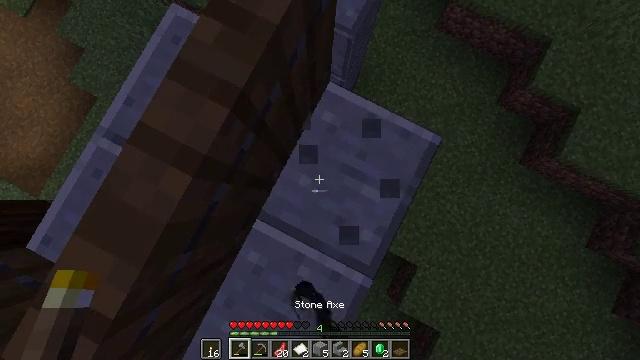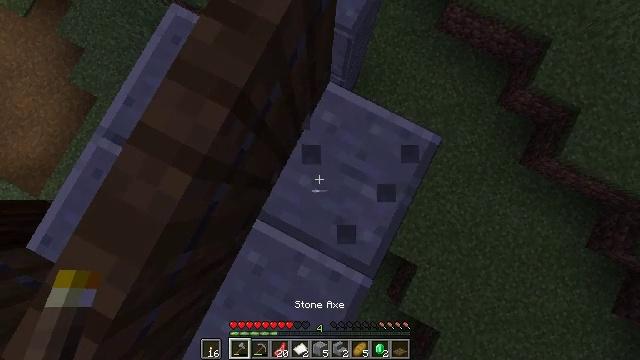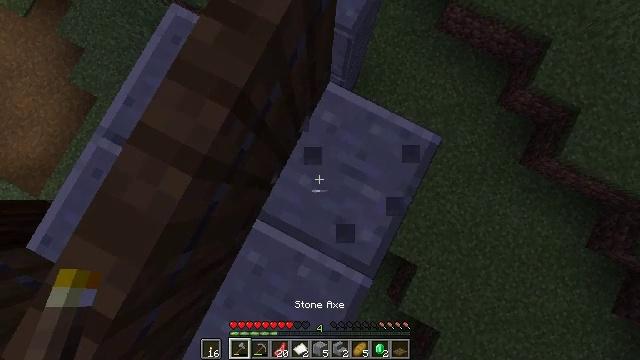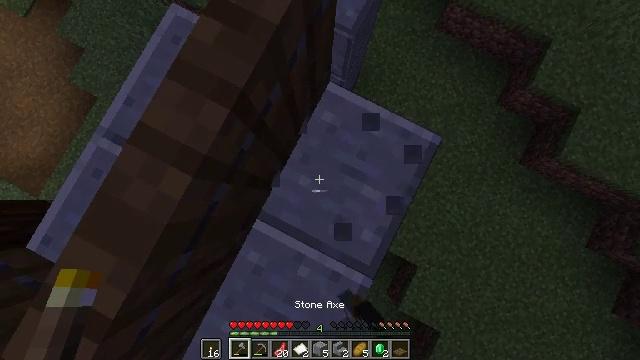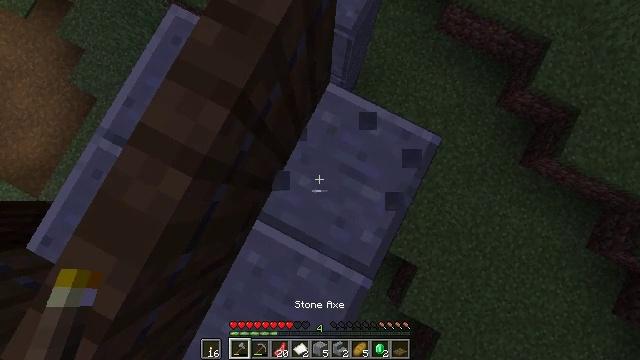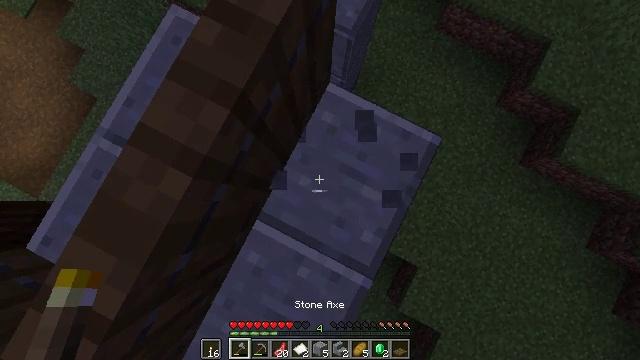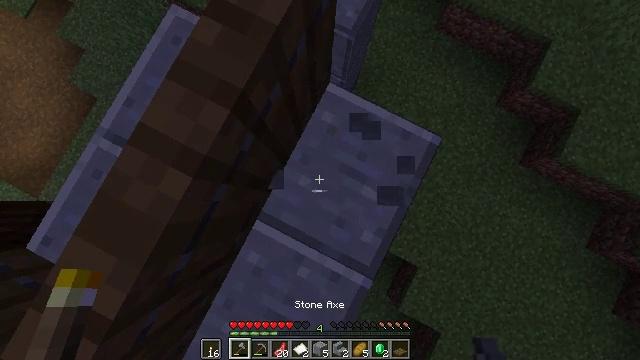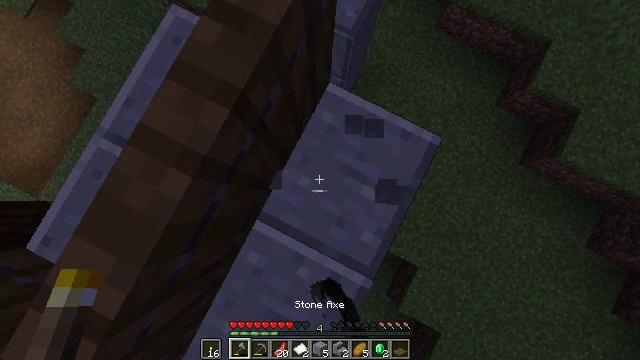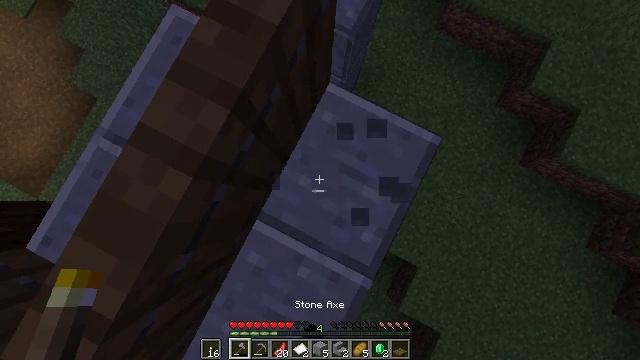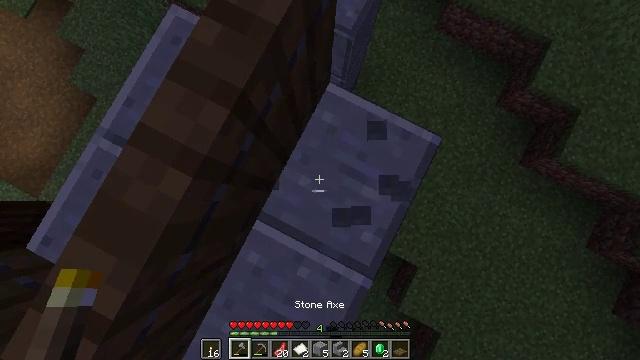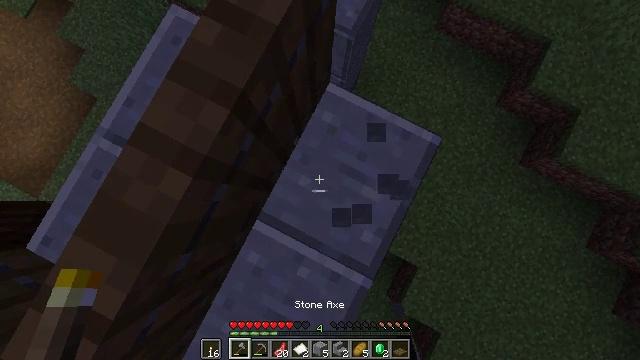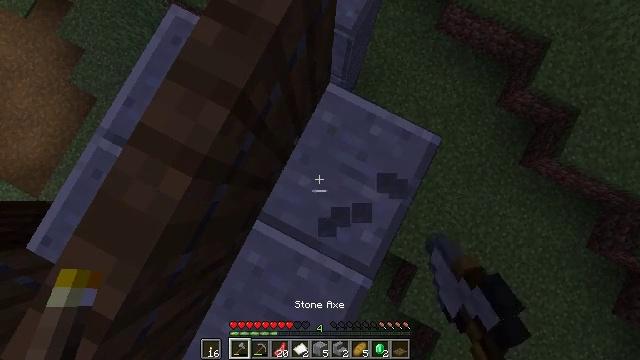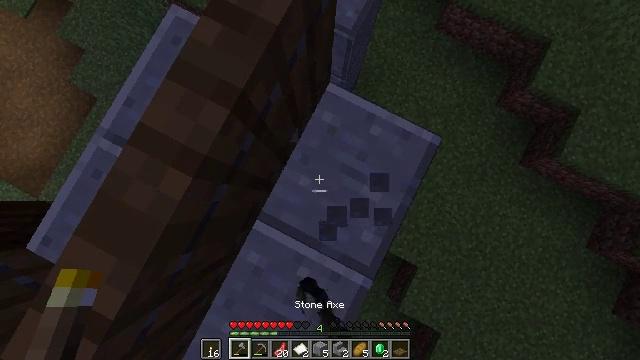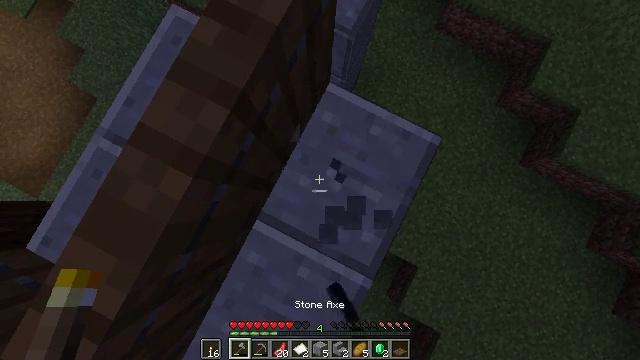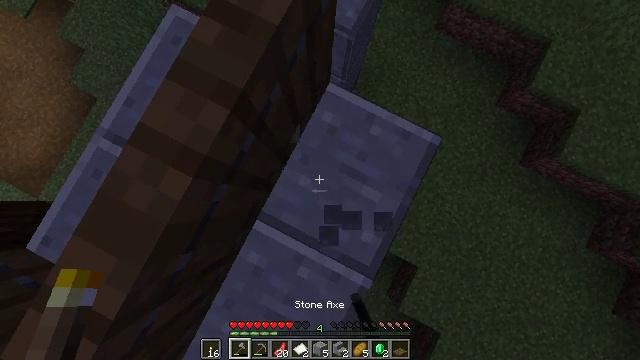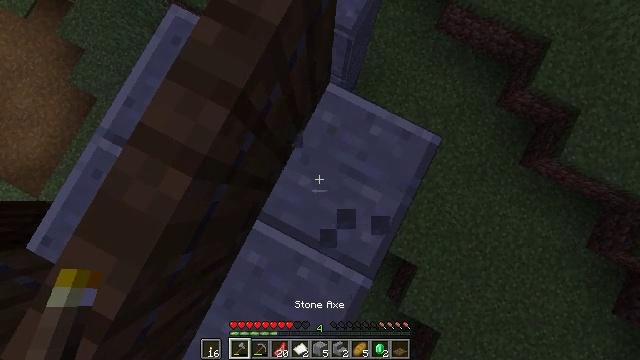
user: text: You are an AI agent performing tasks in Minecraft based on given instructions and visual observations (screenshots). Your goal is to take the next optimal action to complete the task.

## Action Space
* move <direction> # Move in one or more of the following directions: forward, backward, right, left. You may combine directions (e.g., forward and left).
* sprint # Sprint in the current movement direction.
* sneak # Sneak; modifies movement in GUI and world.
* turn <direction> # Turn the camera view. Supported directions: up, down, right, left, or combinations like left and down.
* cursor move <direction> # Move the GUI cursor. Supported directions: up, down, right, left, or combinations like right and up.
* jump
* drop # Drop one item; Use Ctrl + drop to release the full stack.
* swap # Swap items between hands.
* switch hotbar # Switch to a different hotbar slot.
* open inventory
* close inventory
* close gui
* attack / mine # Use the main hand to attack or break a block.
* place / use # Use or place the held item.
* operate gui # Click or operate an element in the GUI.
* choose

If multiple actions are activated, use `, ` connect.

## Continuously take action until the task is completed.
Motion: motion action
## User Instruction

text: Break the polished andesite block.
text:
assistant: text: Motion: attack / mine
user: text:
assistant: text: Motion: attack / mine
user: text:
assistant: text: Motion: attack / mine
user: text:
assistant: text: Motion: attack / mine
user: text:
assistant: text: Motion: attack / mine
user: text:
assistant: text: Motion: attack / mine
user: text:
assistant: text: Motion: attack / mine
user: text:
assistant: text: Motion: attack / mine
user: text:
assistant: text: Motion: attack / mine
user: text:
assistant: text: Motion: attack / mine
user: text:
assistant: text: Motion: attack / mine
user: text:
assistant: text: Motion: attack / mine
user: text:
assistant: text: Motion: attack / mine
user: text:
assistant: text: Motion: no_op
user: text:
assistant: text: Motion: no_op
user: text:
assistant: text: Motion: attack / mine, switch to hotbar 2
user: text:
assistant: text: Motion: attack / mine, switch to hotbar 2
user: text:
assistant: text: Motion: attack / mine
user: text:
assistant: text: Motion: attack / mine
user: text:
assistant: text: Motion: attack / mine
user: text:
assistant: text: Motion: attack / mine
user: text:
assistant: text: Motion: attack / mine
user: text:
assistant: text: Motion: attack / mine
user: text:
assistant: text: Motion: attack / mine
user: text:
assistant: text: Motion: attack / mine
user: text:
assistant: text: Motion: attack / mine
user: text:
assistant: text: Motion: turn right, attack / mine
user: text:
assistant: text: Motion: turn right and up, attack / mine
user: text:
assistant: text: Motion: turn right and up
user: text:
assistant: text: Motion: no_op